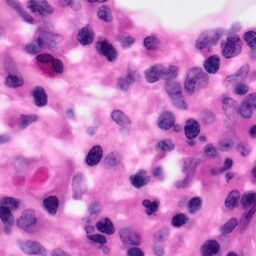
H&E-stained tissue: Pancreatic